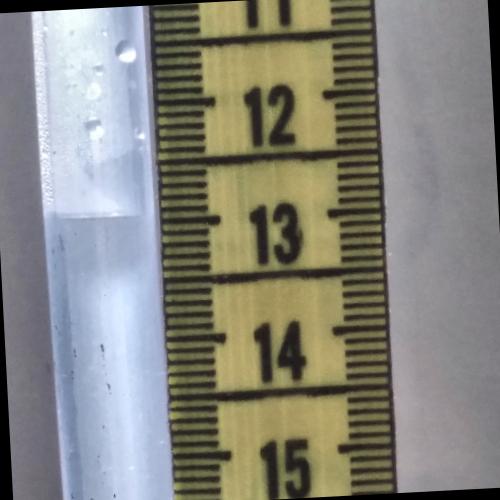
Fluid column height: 13.0 cm